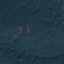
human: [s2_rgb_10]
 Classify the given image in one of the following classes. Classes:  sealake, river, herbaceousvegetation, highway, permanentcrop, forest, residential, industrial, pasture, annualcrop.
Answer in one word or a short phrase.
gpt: Forest